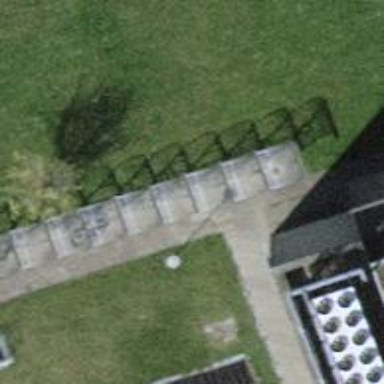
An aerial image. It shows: Bicycle parking facility.